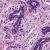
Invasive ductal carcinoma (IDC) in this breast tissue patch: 0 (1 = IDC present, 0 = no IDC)